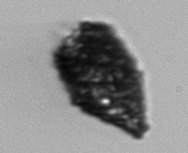
Label: Tintinnopsis